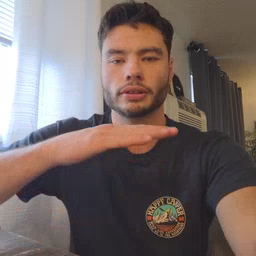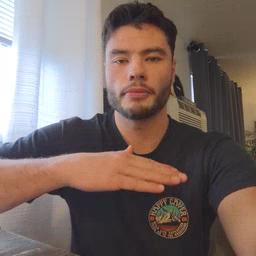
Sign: table